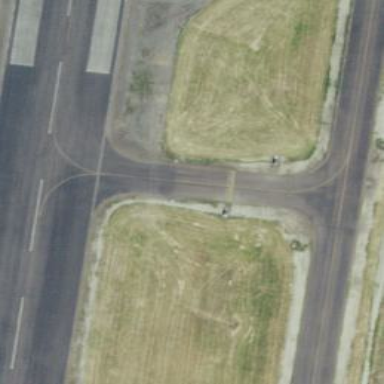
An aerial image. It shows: The area is taxiway in the airport.